Question: With MonoDevelop 2.8.6.4 I am getting asked many many times a day if I would like to load a file from AutoSave even though there was no crash and the files were closed properly. The only way around it for a little while is to delete the MonoDevelop 2.8 cache folder over an over again.
Is there a work around for this bug as it's very time consuming to work with.

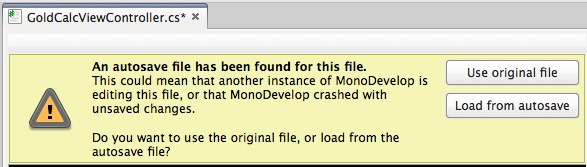
Answer: I believe this was fixed a while back and the fix will be in an upcoming MonoDevelop release. It's triggered by having the "format on save" preference enabled.